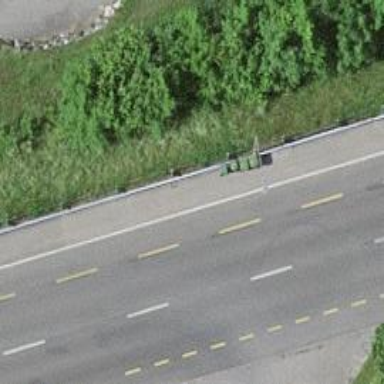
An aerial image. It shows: Regular kerb barrier.